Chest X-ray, PA view. Patient: 32 years old, sex M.
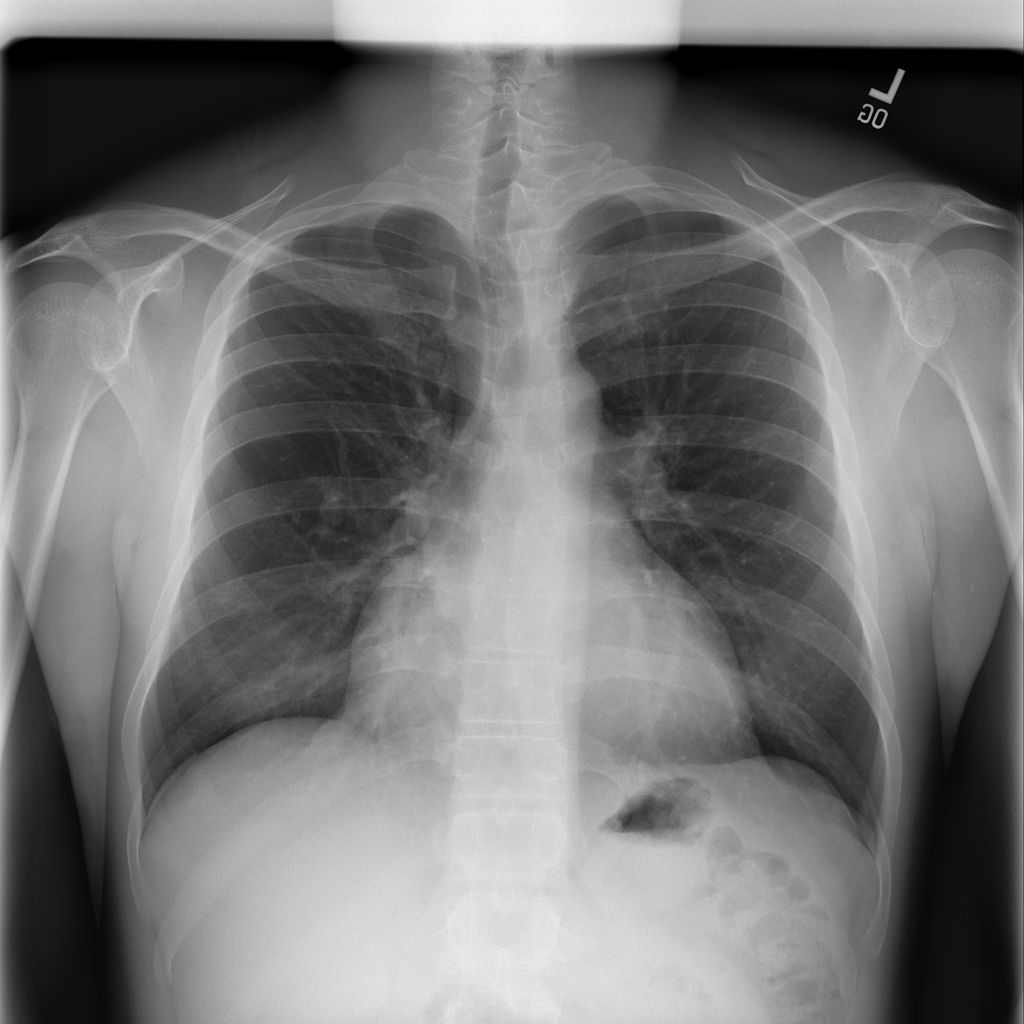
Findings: No Finding